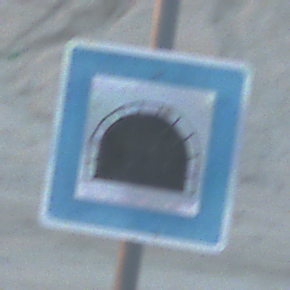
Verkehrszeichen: Tunnel
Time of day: SunriseSunset
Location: Outdoor (Beach)
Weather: PartlyCloudy
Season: NotSpecified
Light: Natural